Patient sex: M
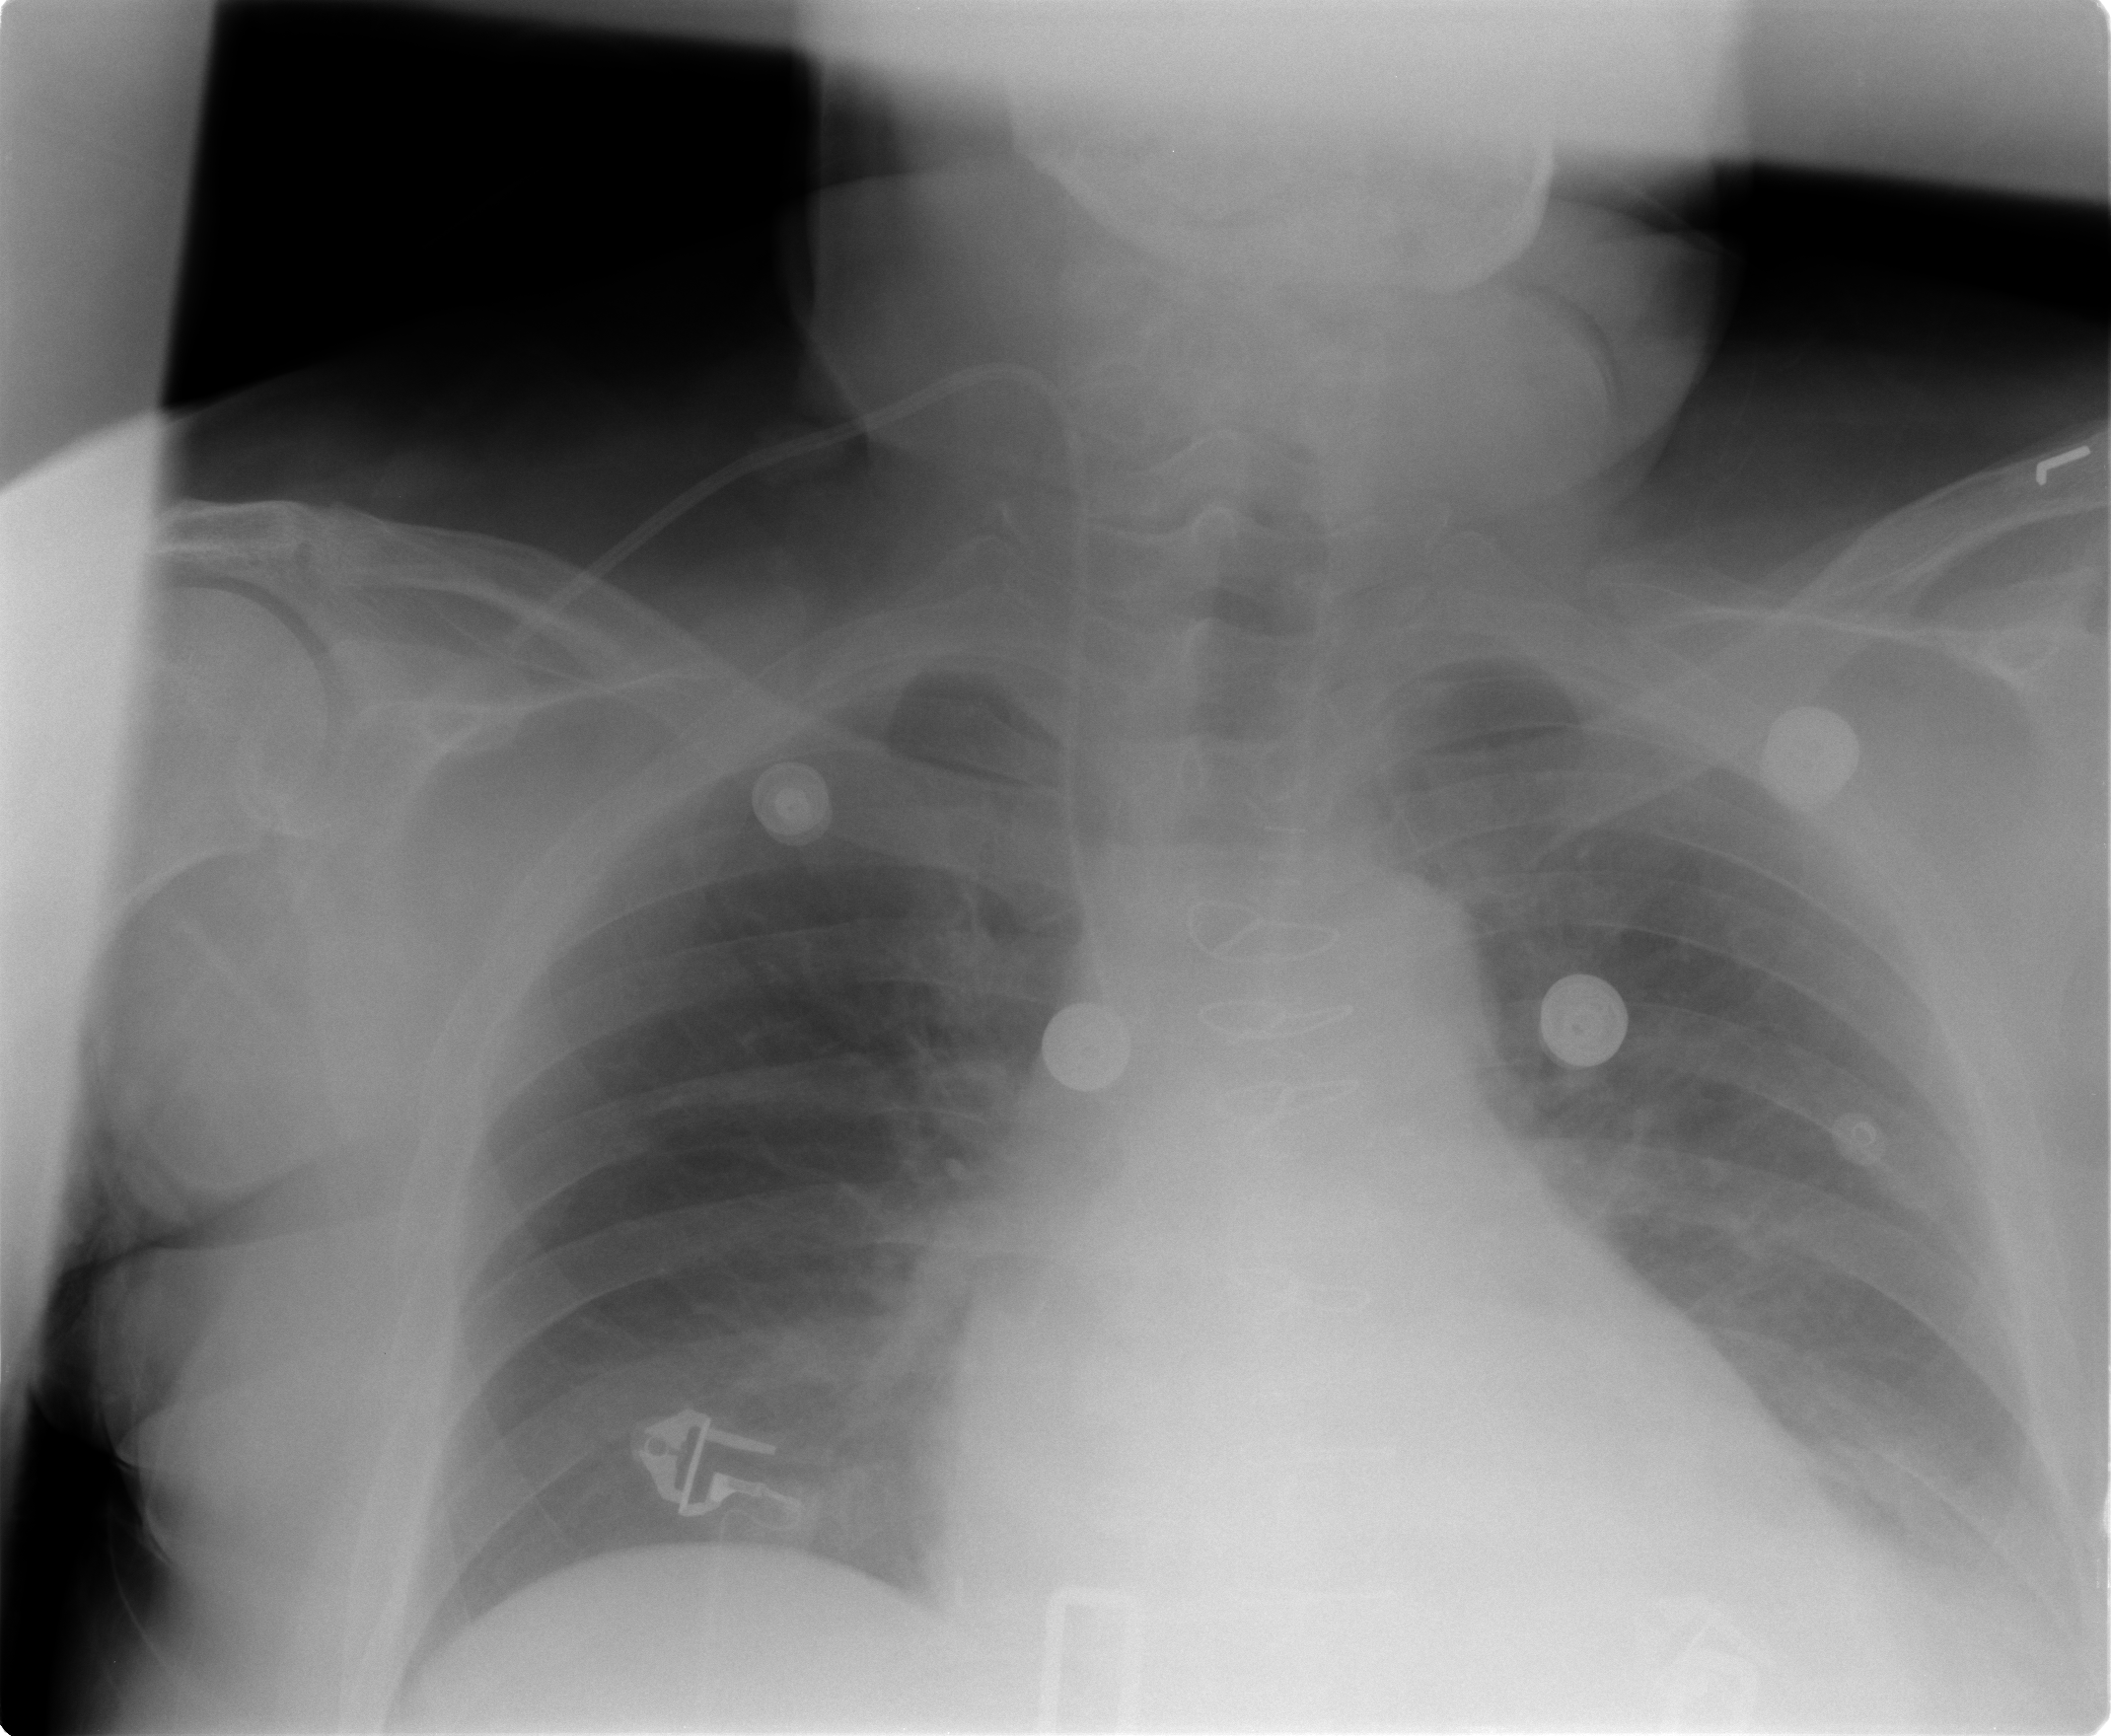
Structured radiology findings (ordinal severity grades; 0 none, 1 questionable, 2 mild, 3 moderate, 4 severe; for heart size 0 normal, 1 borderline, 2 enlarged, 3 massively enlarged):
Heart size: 2
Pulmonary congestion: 1
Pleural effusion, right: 0
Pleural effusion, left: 2
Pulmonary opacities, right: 0
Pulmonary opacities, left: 0
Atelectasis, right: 1
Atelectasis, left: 2